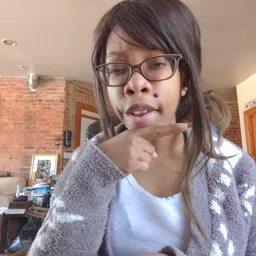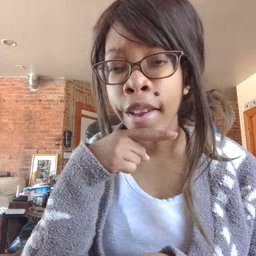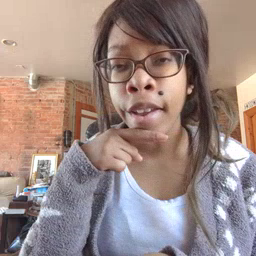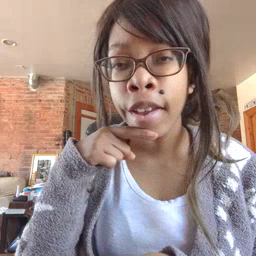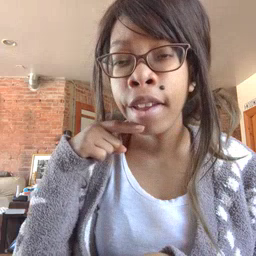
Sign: dry